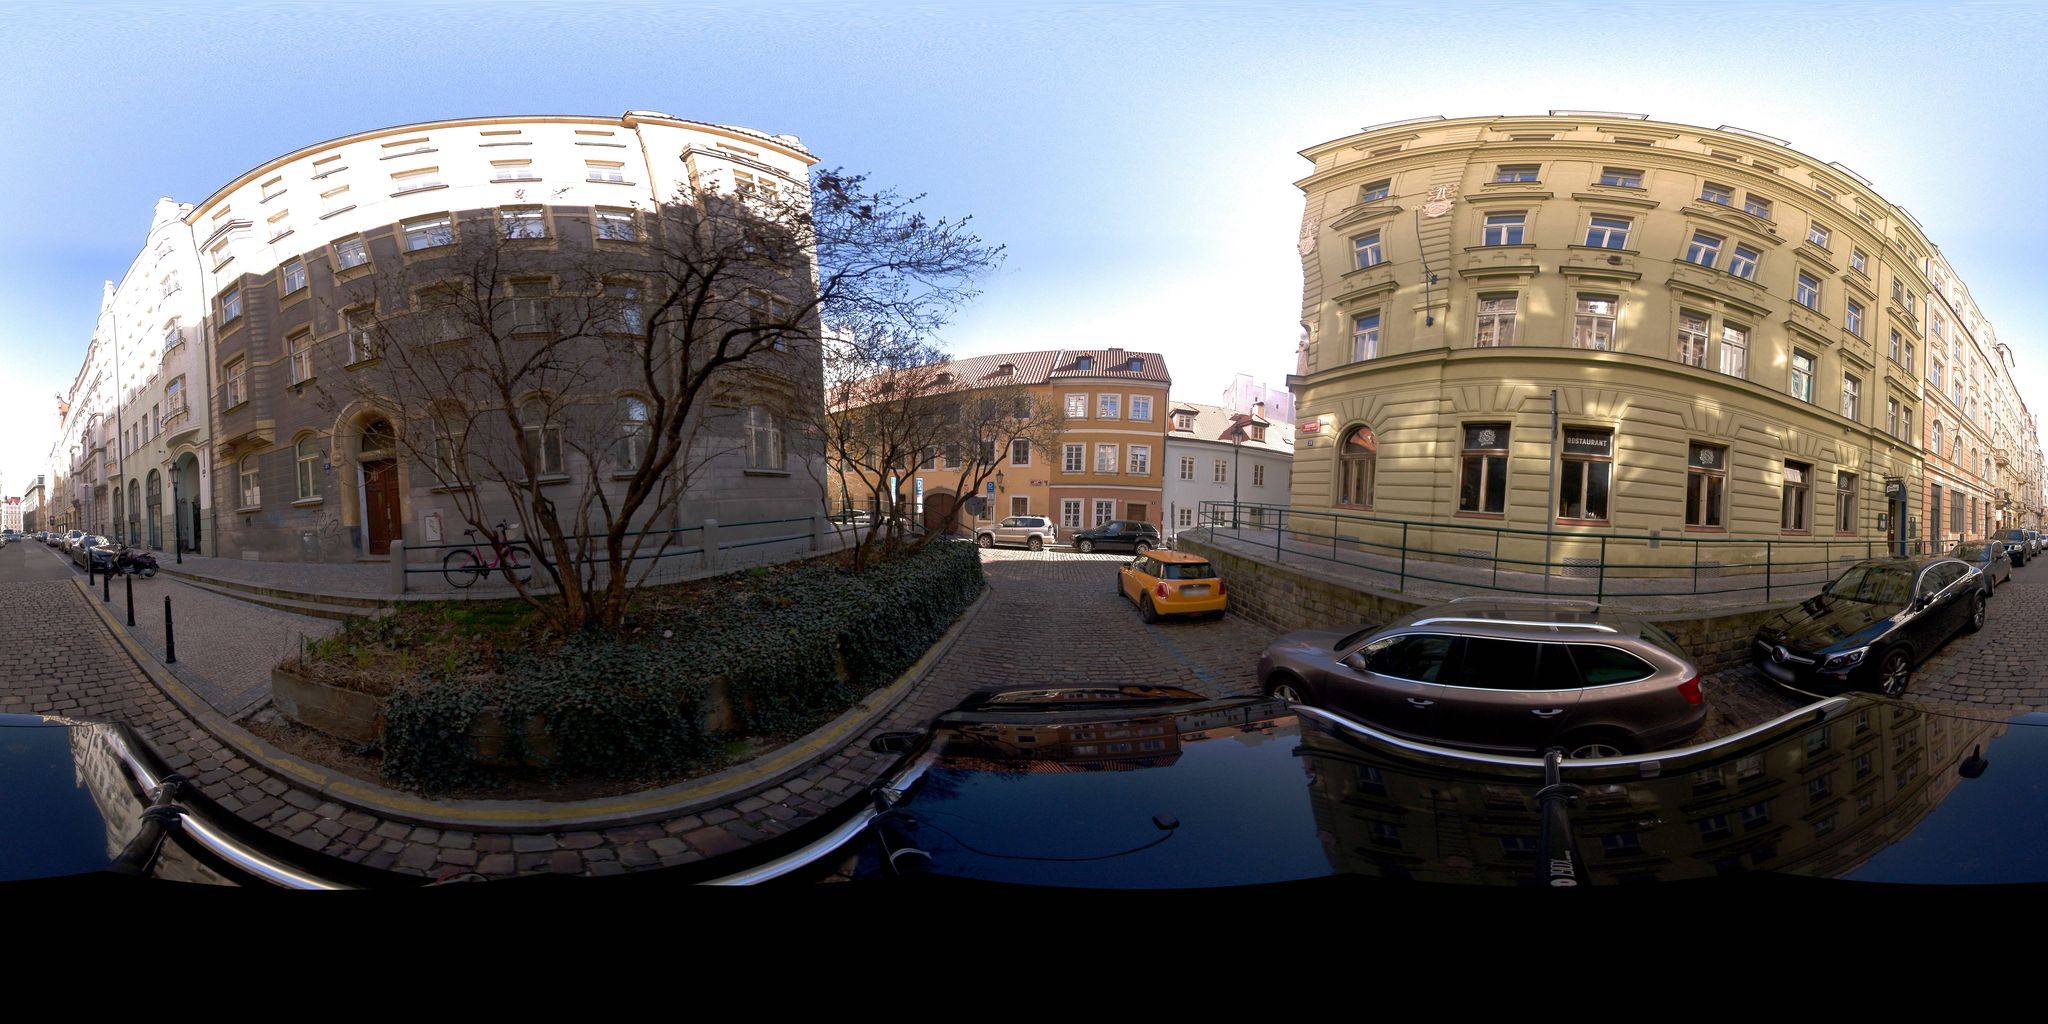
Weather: snowy
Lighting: day
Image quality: slightly poor
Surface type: railway
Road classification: residential
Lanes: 1
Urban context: urban centre
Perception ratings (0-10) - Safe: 4.11, Lively: 9.01, Beautiful: 2.81, Boring: 2.25, Depressing: 5.53, Wealthy: 6.04